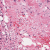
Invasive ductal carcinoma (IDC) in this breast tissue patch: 0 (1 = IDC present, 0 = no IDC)